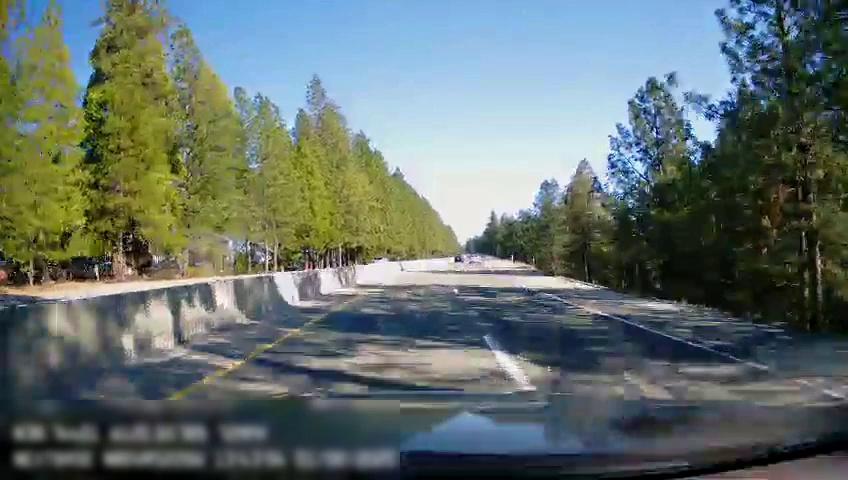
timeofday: Day
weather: Sunny
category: Drivable Space
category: Vehicles | Car
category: Vehicles | Car
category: Vehicles | Car
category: Lanes | Alternate Lane
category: Lanes | Current Lane
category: Lanes | Alternate Lane
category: Lanes | Opposite Lane